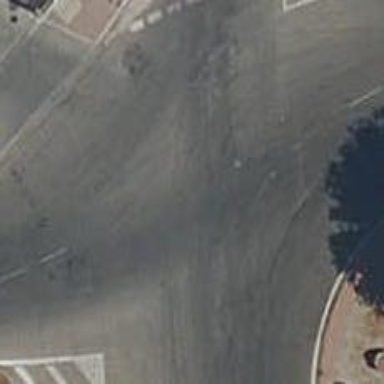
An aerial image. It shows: Residential road that intersects with roundabout.